Interaction volume radius: 10 \u00c5
Interaction volume height: 10 \u00c5
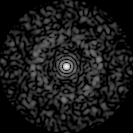
Disorder parameter: 0.8208